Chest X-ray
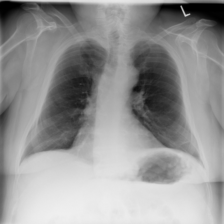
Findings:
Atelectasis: positive
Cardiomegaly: negative
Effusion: negative
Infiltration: negative
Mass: negative
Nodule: positive
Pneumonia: negative
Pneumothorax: negative
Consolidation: negative
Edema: negative
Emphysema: negative
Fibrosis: negative
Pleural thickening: negative
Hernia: negative